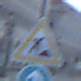
Verkehrszeichen: Arbeitsstelle
Zusatzzeichen unten: VorgeschriebeneFahrtrichtungGeradeaus
Umgebung: Outdoor, Urban
Tageszeit: Dawn
Wetter: Clear
Licht: Natural
Jahreszeit: NotSpecified
Kontrast: LowContrast